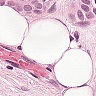
Metastatic tissue present: yes